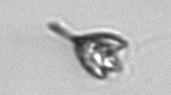
Label: Pyramimonas_longicauda